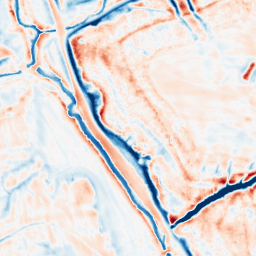
Category: edge_preserving
Decomposition family: bilateral
Decomposition parameters: d: 21
sigma_color: 75
sigma_space: 150
Upsampling method: linear_exact
Upsampling parameters: scale: 2
Upsampling scale: 2